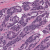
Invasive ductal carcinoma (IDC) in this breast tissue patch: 1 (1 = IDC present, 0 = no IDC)